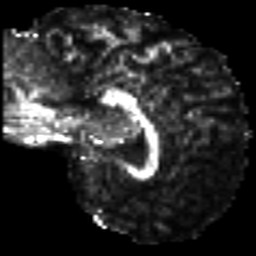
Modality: FA
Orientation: sagittal
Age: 31
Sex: male
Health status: healthy
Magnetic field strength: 3 T
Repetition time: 8.4 s
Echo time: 0.0926 s